Interaction volume radius: 10 \u00c5
Interaction volume height: 20 \u00c5
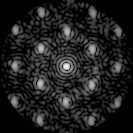
Disorder parameter: 0.3801